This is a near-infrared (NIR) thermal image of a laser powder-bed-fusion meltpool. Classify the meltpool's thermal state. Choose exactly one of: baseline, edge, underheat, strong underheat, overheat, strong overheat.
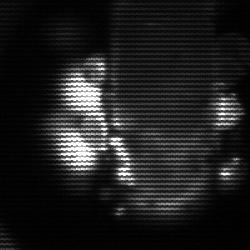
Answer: strong underheat